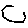
Label: hexagon